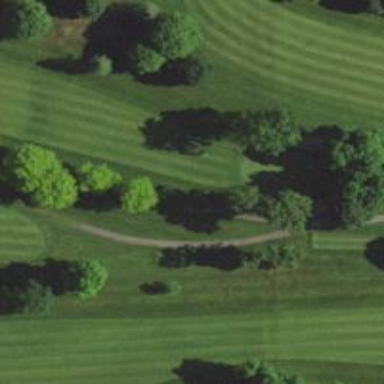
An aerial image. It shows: Service road used as golf cart path.